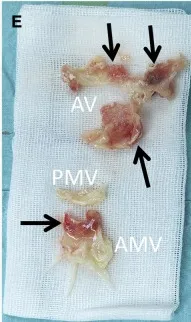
Transthoracic echocardiogram and intraoperative view of the vegetations. , anterior mitral cusp.
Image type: medical_photograph (skin_photograph)